【题型】解答题　【知识点】解析几何　【难度】medium
已知椭圆$\Gamma: \dfrac{x^2}{a^2} + \dfrac{y^2}{b^2} = 1(a > b > 0)$的焦距为$2\sqrt{3}$，点$P(0,1)$在椭圆$\Gamma$上，动直线$l$与椭圆$\Gamma$相交于不同两点$A,B$，且直线$PA,PB$的斜率之积为$1$。

(1) 求椭圆$\Gamma$的标准方程；

(2) 若$\triangle PAB$为直角三角形，求直线$l$的斜率；

(3) 试问：动直线$l$是否过定点？若过定点，求出其坐标；若不过定点，请说明理由。
【解答】
【答案】(1) $\dfrac{x^2}{4} + y^2 = 1$

(2) $\pm \dfrac{\sqrt{2}}{2}$

(3) 动直线$l$恒过定点$\left(0, -\dfrac{5}{3}\right)$

【解析】(1) 设椭圆$\Gamma$的半焦距为$c$，
则依题意有$\begin{cases}2c = 2\sqrt{3} \\ \dfrac{1}{b^2} = 1 \\ a^2 = b^2 + c^2\end{cases}$，解得$\begin{cases}a = 2 \\ b = 1 \\ c = \sqrt{3}\end{cases}$，

所以椭圆$\Gamma$的标准方程为$\dfrac{x^2}{4} + y^2 = 1$；

(2) 设直线$PA$的方程为$y = mx + 1(m \neq 0)$，

由$\begin{cases}y = mx + 1 \\ \dfrac{x^2}{4} + y^2 = 1\end{cases}$消去$y$，得$(4m^2 + 1)x^2 + 8mx = 0$，

解得$x_A = -\dfrac{8m}{4m^2 + 1}$（$x_A = 0$舍去）。

因为直线$PA,PB$的斜率之积为$1$，所以直线$PB$的方程为$y = \dfrac{1}{m}x + 1$，

同理可得$x_B = -\dfrac{8\times\dfrac{1}{m}}{4\left(\dfrac{1}{m}\right)^2 + 1} = -\dfrac{8m}{m^2 + 4}$。

故直线$l$的斜率$k = \dfrac{y_A - y_B}{x_A - x_B} = \dfrac{(mx_A + 1) - \left(\dfrac{1}{m}x_B + 1\right)}{x_A - x_B} = \dfrac{mx_A - \dfrac{1}{m}x_B}{x_A - x_B}$
$= \dfrac{m\left(-\dfrac{8m}{4m^2 + 1}\right) - \dfrac{1}{m}\left(-\dfrac{8m}{m^2 + 4}\right)}{-\dfrac{8m}{4m^2 + 1} - \left(-\dfrac{8m}{m^2 + 4}\right)} = \dfrac{-\dfrac{8m^2}{4m^2 + 1} + \dfrac{8}{m^2 + 4}}{-\dfrac{8m}{4m^2 + 1} + \dfrac{8m}{m^2 + 4}}$

$$
= \frac{4m^2 + 1 - m^2(m^2 + 4)}{m[(4m^2 + 1) - (m^2 + 4)]} = \frac{-m^4 - 1}{3m(m^2 - 1)} = -\frac{1}{3}\left(m + \frac{1}{m}\right),
$$

当$\triangle PAB$为直角三角形时，只有$\angle PAB = 90^\circ$或$\angle PBA = 90^\circ$，

于是$k = -\dfrac{1}{m}$或$k = -m$。

若$k = -\dfrac{1}{m}$，由$-\dfrac{1}{m} = -\dfrac{1}{3}\left(m + \dfrac{1}{m}\right)$，可得$m = \pm \sqrt{2}$，从而$k = \mp \dfrac{\sqrt{2}}{2}$；

若$k = -m$，由$-m = -\dfrac{1}{3}\left(m + \dfrac{1}{m}\right)$，可得$m = \pm \dfrac{\sqrt{2}}{2}$，从而$k = \mp \dfrac{\sqrt{2}}{2}$。

所以存在，直线$l$的斜率为$\pm \dfrac{\sqrt{2}}{2}$。

（3）由（2）可知$y_A = mx_A + 1 = \dfrac{-4m^2 + 1}{4m^2 + 1}$，直线$l$的斜率$k = -\dfrac{m^2 + 1}{3m}$，

所以直线$l$的方程为$y - \dfrac{-4m^2 + 1}{4m^2 + 1} = -\dfrac{m^2 + 1}{3m}\left(x + \dfrac{8m}{4m^2 + 1}\right)$，

即$y = -\dfrac{m^2 + 1}{3m}\left(x + \dfrac{8m}{4m^2 + 1}\right) + \dfrac{-4m^2 + 1}{4m^2 + 1} = -\dfrac{m^2 + 1}{3m}x - \dfrac{5}{3}$，

所以动直线$l$恒过定点$\left(0, -\dfrac{5}{3}\right)$。
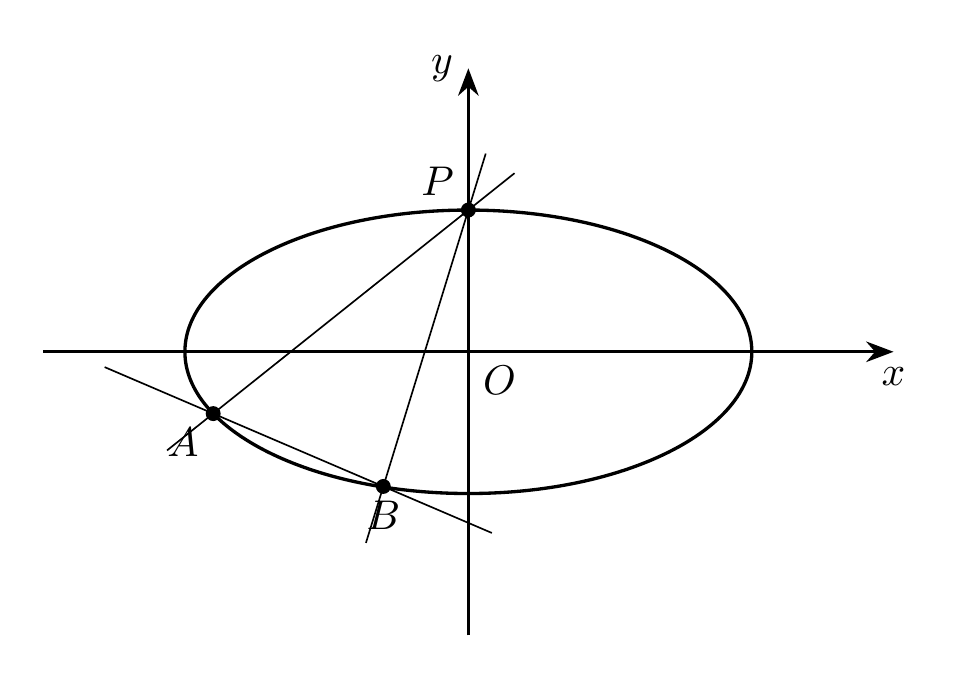